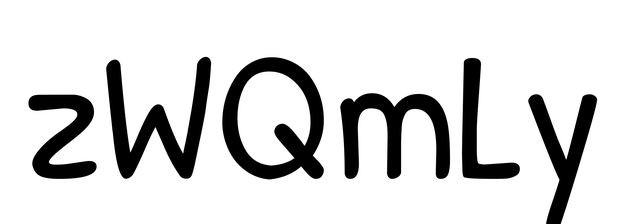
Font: PatrickHand-Regular